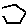
Label: hexagon